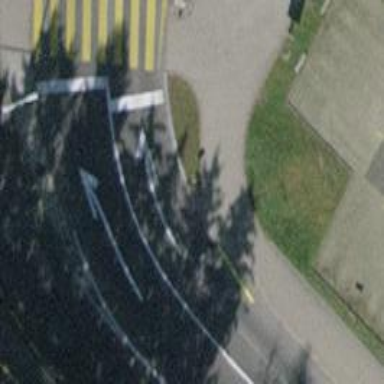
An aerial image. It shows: Road with traffic signals.